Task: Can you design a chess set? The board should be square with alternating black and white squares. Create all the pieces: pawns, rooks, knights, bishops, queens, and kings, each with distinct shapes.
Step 5562:
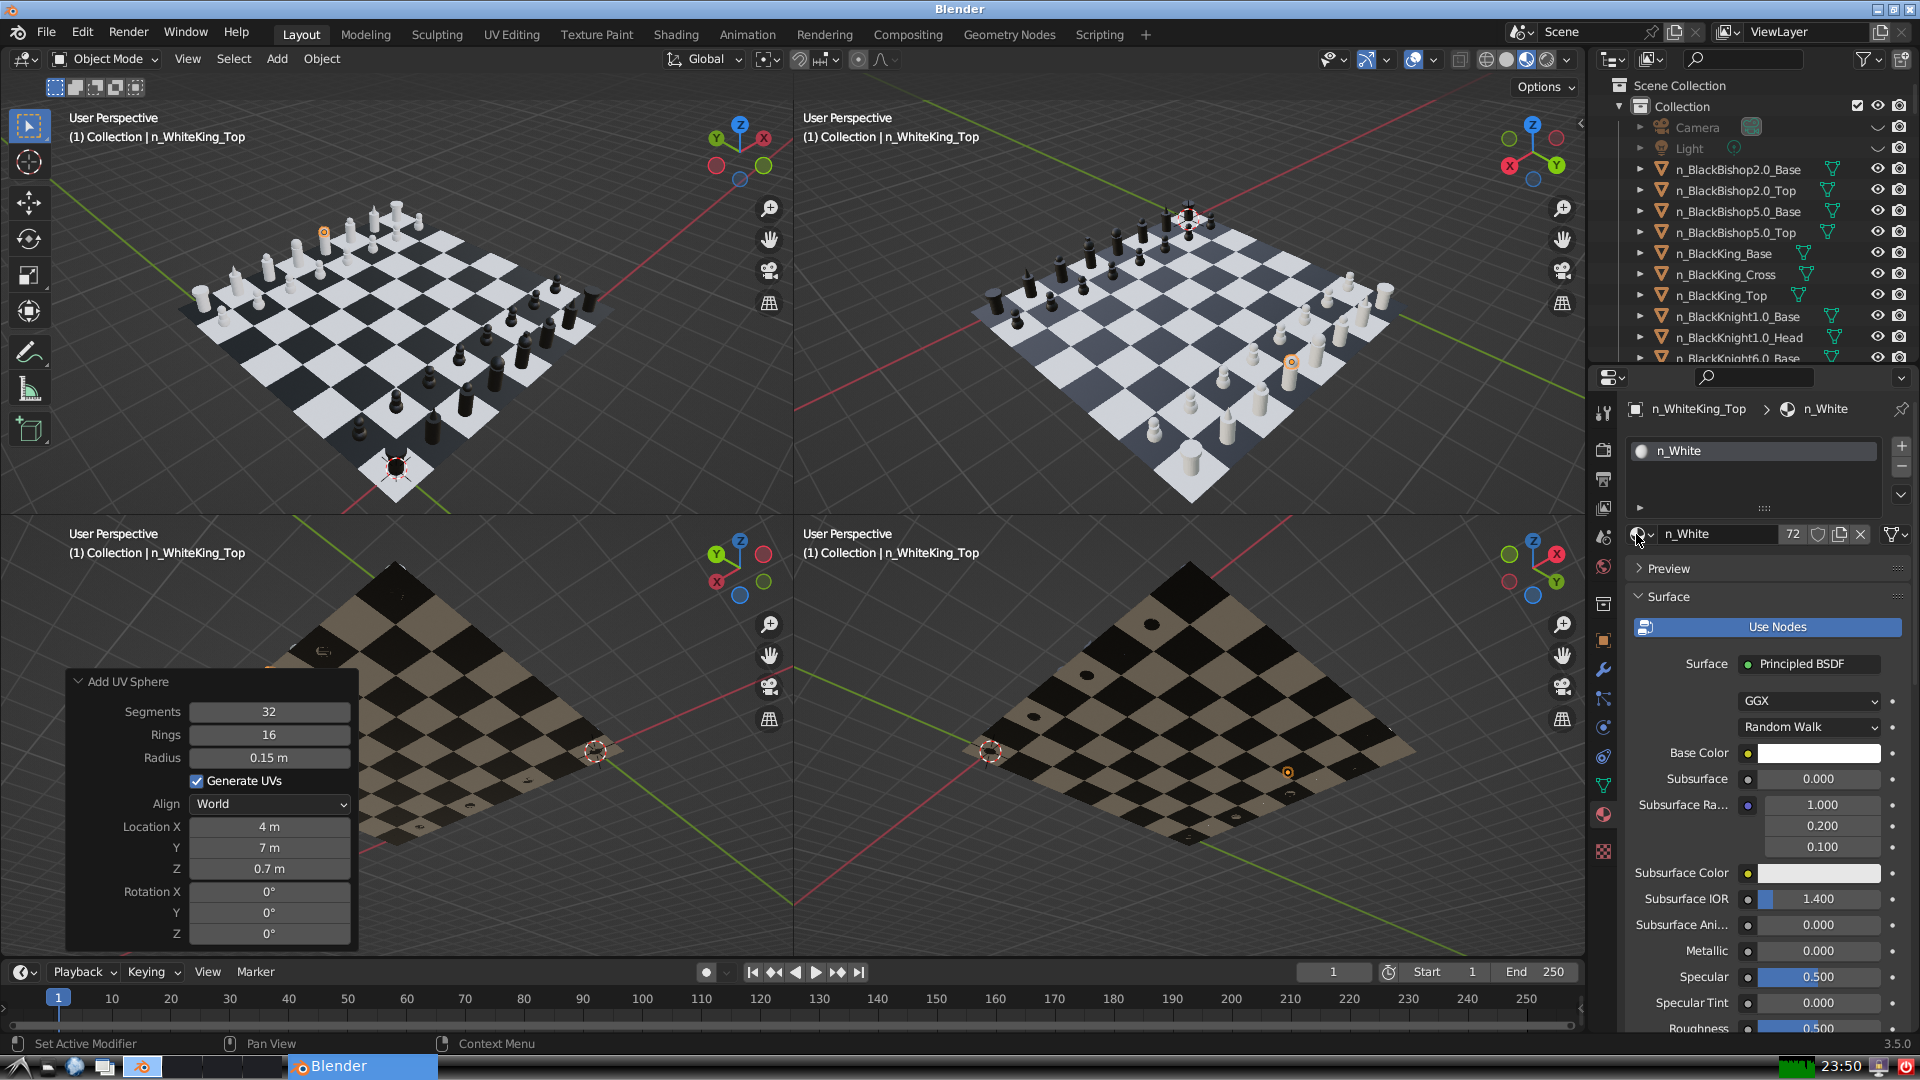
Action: {"mouse_move": [278, 58]}